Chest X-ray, PA view. Patient: 59 years old, sex F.
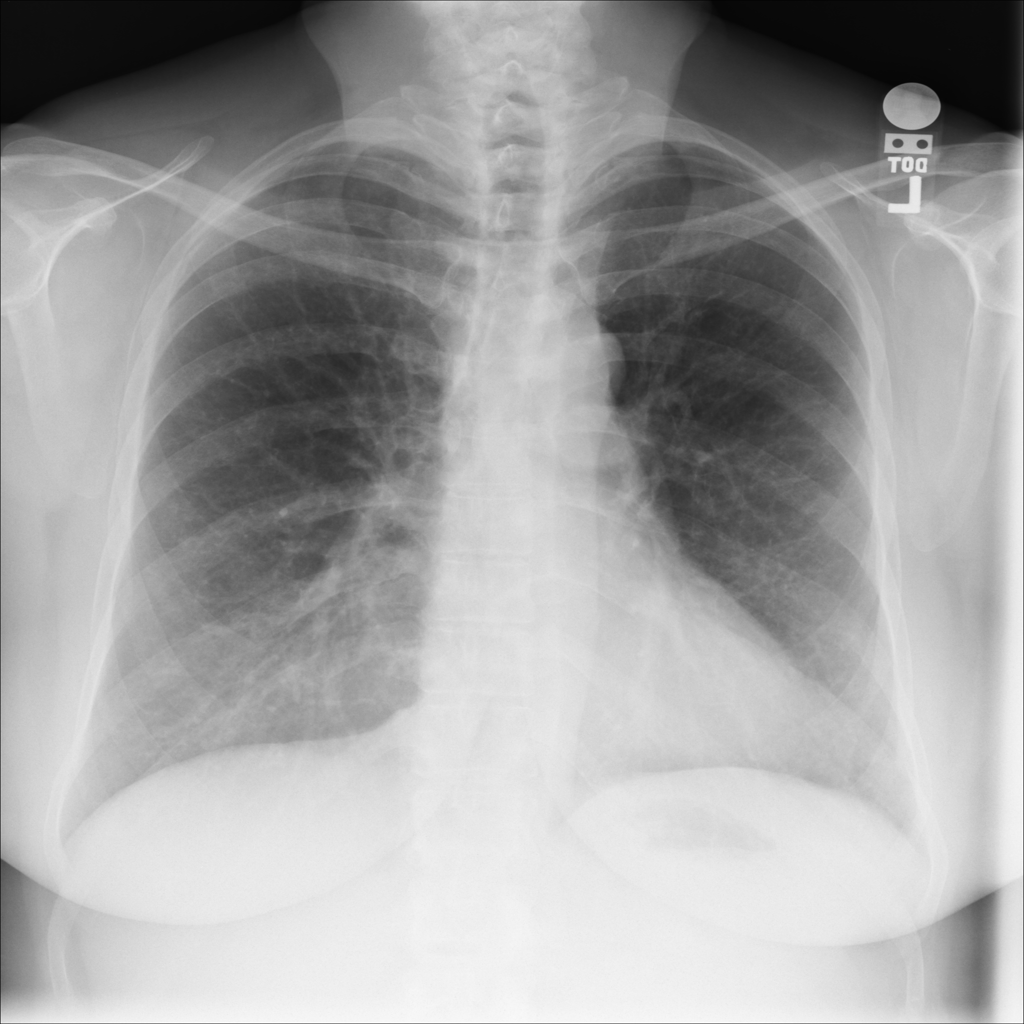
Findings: No Finding